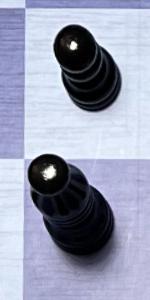
Label: Bishop_Black